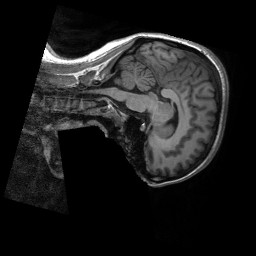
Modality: T1w
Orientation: sagittal
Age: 23
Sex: female
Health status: healthy
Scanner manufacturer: siemens
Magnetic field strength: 3 T
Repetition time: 2.3 s
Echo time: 0.00229 s